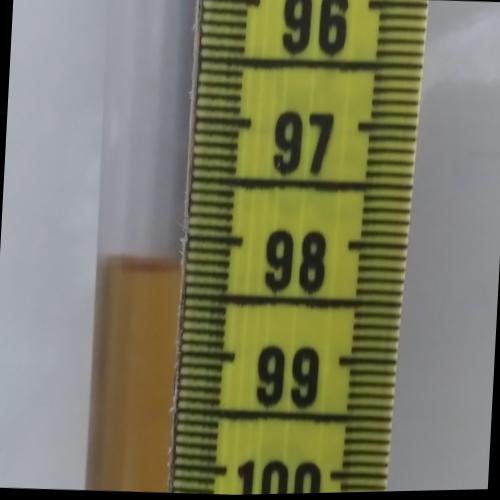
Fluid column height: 98.3 cm